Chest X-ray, AP view. Patient: 16 years old, sex M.
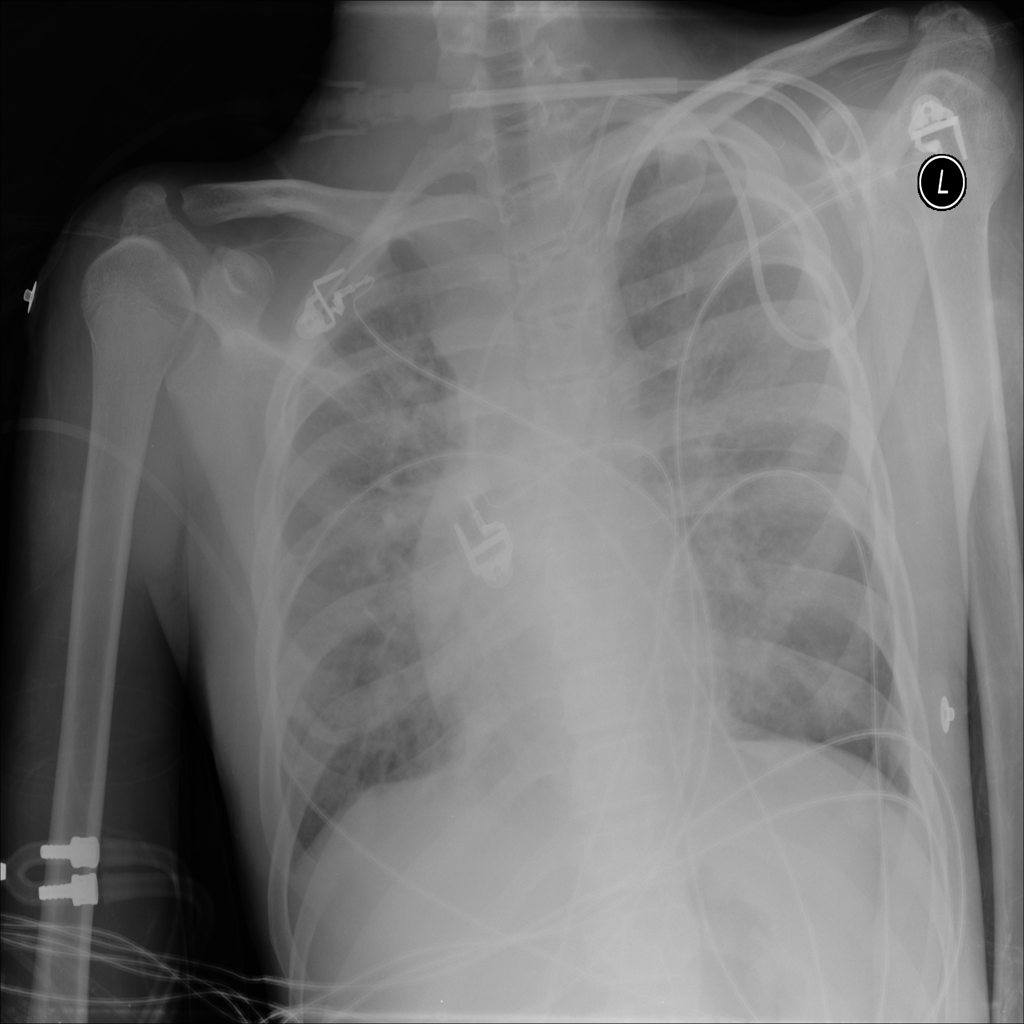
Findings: Effusion